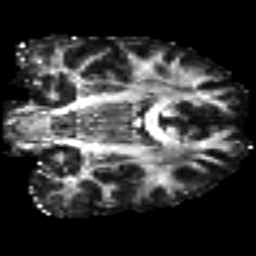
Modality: FA
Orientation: coronal
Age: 22
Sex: male
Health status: healthy
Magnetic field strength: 3 T
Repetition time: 8.4 s
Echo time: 0.0926 s